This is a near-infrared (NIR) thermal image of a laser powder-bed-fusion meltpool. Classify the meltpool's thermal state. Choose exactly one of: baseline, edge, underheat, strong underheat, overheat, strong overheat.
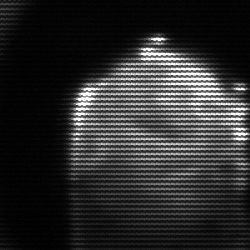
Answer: edge